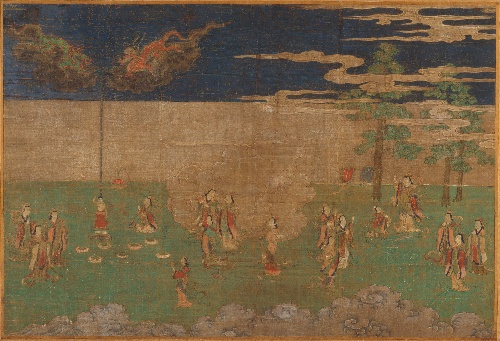
Title: 仏伝図|Scene from the Life of the Buddha
Date: early 15th century
Object type: Wall panel section
Classification: Paintings
Medium: Section of a wall panel mounted as a hanging scroll; ink, color, and gold on silk
Culture: Japan
Period: Muromachi period (1392–1573)
Dimensions: Image: 29 3/4 in. × 44 in. (75.6 × 111.8 cm)
Overall with mounting: 68 5/8 × 51 3/4 in. (174.3 × 131.4 cm)
Overall with knobs: 68 5/8 × 54 1/2 in. (174.3 × 138.4 cm)
Department: Asian Art
Credit line: Gift of Alvin Friedman-Kien, 1993
Accession year: 1993
Repository: Metropolitan Museum of Art, New York, NY
Tags: Gardens|Musicians|Buddha|Dragons